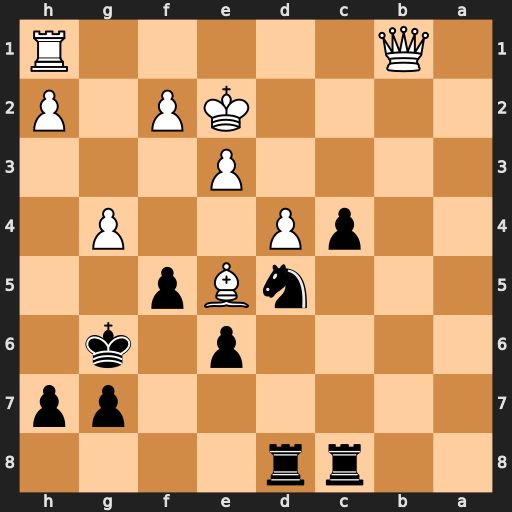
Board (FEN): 2rr4/6pp/4p1k1/3nBp2/2pP2P1/4P3/4KP1P/1Q5R
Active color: b
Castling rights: -
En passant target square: -
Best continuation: Nc3+ Kf3 Nxb1